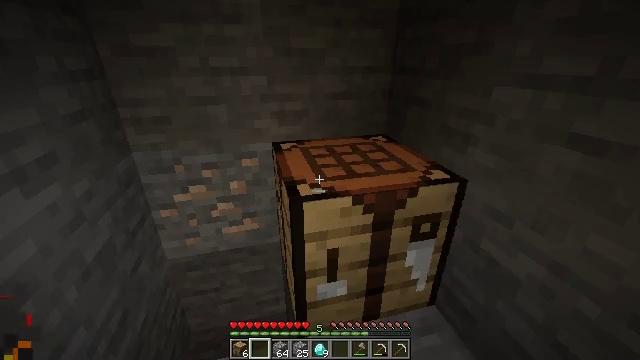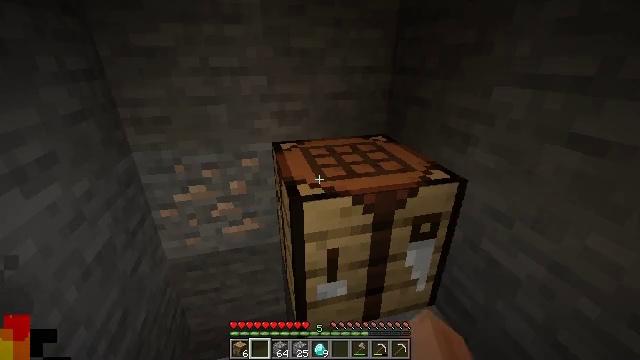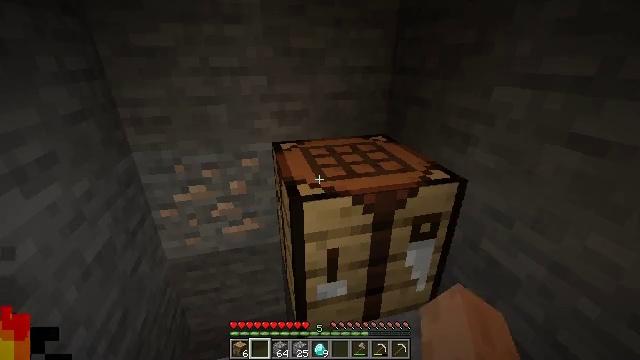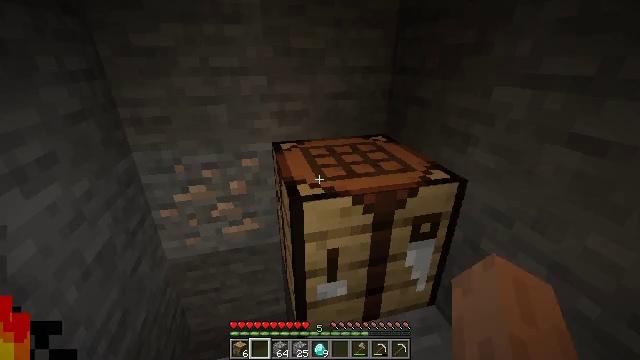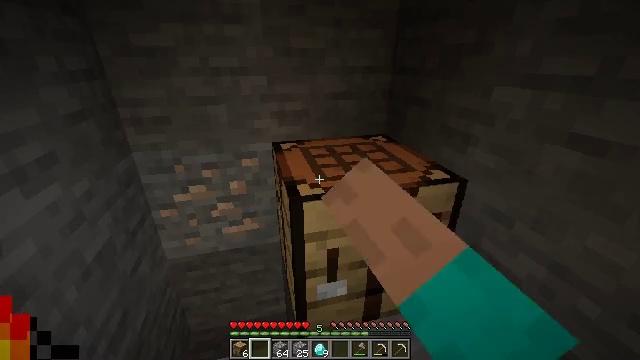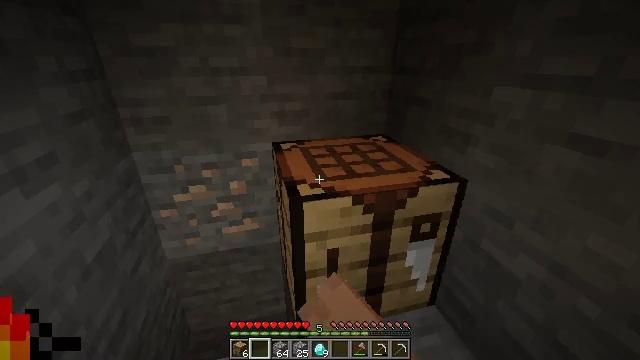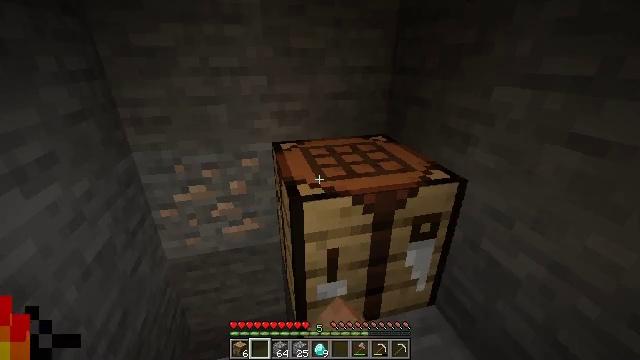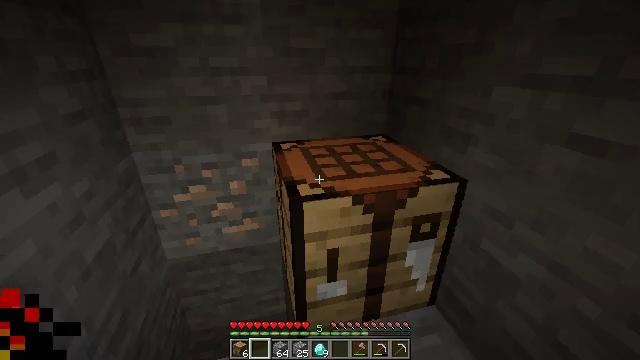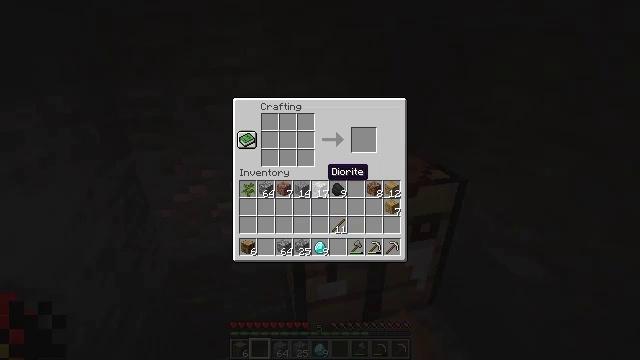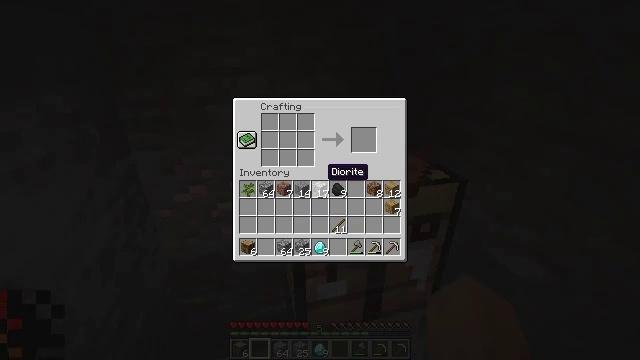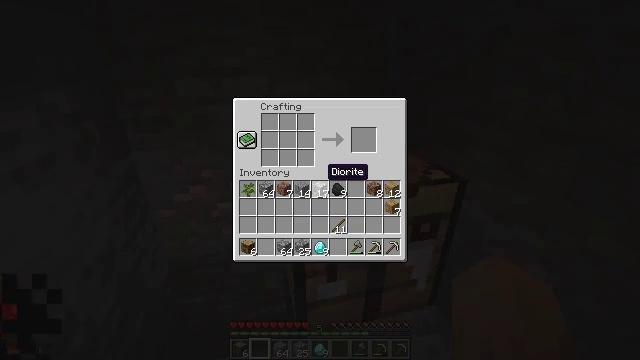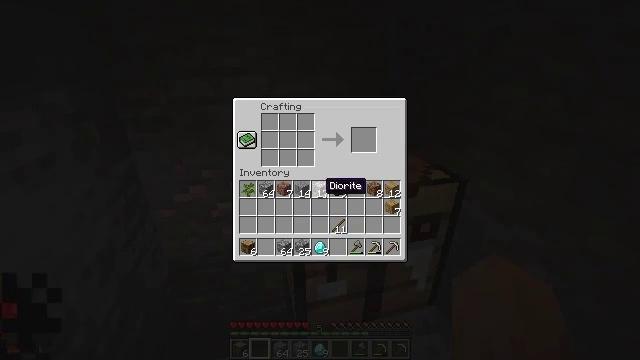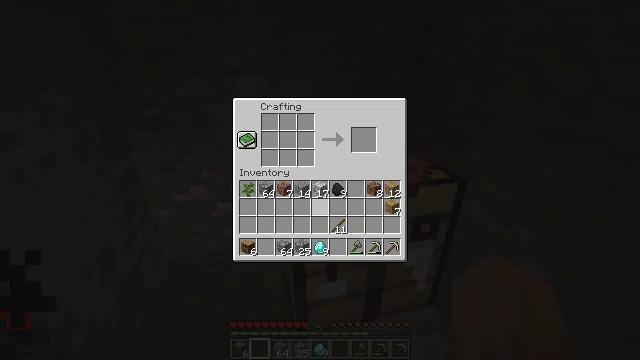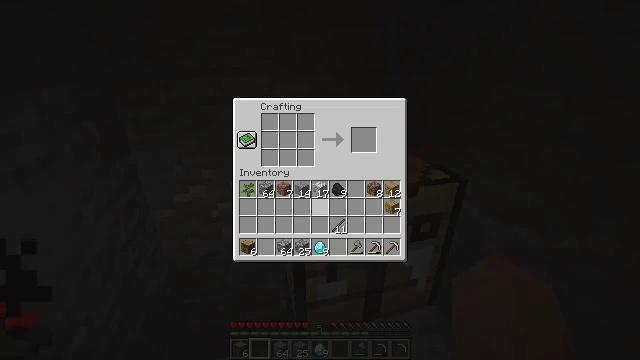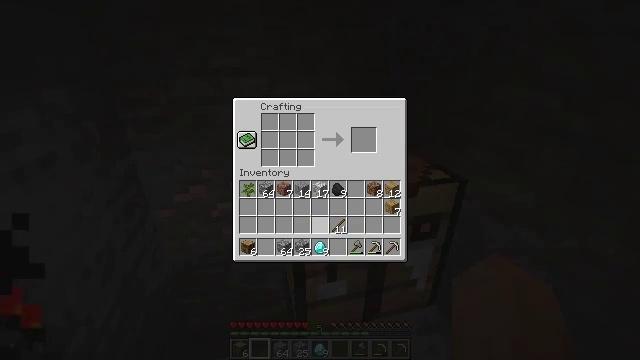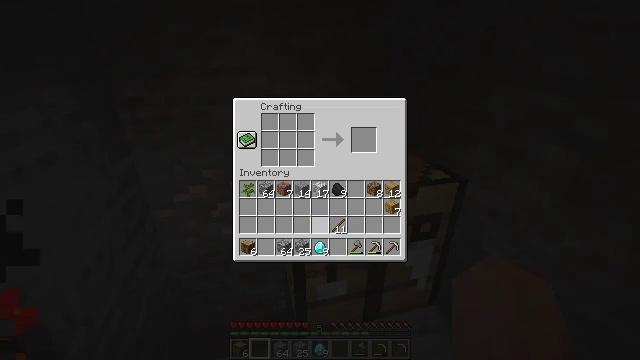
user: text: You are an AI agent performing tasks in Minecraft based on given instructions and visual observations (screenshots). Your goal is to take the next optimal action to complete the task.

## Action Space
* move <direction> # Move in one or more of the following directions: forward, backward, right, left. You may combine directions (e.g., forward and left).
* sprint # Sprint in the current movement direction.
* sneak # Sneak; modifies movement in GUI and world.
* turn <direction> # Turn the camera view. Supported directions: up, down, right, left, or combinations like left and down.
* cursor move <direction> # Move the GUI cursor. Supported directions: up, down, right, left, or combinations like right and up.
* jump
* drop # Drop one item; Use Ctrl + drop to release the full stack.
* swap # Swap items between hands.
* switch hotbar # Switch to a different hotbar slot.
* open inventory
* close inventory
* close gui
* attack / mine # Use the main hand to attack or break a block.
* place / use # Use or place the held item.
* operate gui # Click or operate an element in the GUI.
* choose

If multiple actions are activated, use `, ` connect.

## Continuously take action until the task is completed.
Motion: motion action
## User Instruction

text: Open the crafting table and craft a diamond pickaxe.
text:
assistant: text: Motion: no_op
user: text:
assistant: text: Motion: no_op
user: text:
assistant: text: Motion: use / place
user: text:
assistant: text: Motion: use / place
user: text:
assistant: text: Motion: use / place
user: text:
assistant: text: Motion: no_op
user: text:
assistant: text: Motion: no_op
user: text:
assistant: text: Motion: open gui
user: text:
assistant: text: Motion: no_op
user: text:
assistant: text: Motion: no_op
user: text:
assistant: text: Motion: cursor move down
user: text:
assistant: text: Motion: cursor move down
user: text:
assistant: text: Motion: no_op
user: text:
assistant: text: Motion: no_op
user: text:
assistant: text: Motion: no_op
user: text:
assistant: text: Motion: no_op
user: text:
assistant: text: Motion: cursor move right
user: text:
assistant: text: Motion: no_op
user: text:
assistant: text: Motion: no_op
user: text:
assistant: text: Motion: no_op
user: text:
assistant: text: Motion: no_op
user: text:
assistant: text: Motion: no_op
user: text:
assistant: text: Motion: no_op
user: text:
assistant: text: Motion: no_op
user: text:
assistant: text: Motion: no_op
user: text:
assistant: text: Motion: operate gui
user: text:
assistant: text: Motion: operate gui
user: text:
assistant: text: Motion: operate gui
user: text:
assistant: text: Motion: cursor move left and up
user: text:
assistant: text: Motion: cursor move left and up